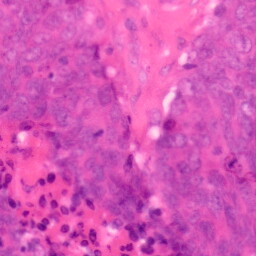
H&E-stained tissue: Colon